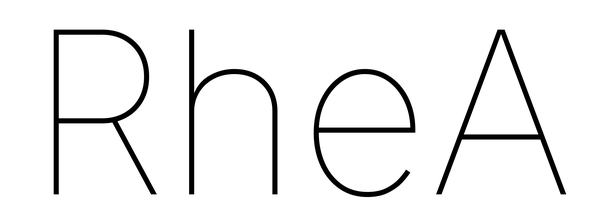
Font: Inter_Thin